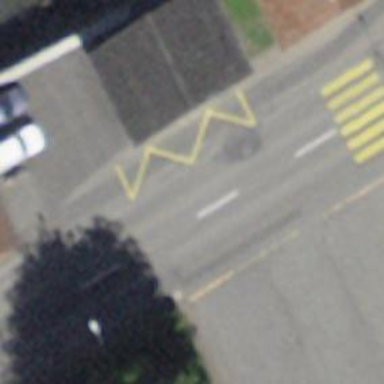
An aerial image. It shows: Bus stop along the road.